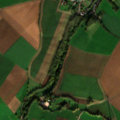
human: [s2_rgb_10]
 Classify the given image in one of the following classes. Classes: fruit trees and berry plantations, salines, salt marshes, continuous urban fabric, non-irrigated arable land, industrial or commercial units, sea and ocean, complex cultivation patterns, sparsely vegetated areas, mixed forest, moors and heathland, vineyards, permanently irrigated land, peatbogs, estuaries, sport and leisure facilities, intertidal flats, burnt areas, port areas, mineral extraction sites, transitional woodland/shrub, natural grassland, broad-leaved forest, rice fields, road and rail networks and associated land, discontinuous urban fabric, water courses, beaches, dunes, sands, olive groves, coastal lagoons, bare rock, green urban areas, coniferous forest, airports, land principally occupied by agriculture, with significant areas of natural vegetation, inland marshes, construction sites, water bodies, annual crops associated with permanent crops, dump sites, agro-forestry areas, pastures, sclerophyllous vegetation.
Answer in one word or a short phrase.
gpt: discontinuous urban fabric, non-irrigated arable land, complex cultivation patterns, land principally occupied by agriculture, with significant areas of natural vegetation